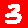
Digit: 3